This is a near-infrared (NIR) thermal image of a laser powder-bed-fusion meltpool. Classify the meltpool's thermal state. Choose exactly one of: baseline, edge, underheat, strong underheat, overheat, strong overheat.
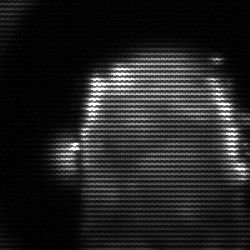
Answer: baseline